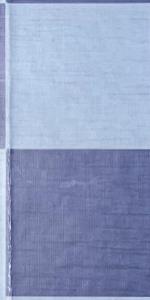
Label: Empty